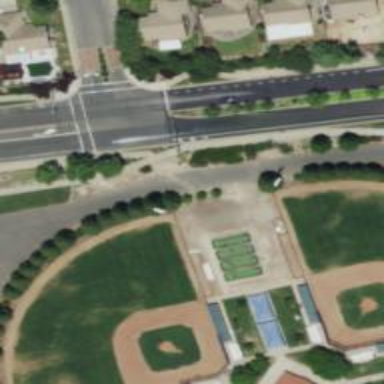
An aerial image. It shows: Baseball pitch for leisure land activities.